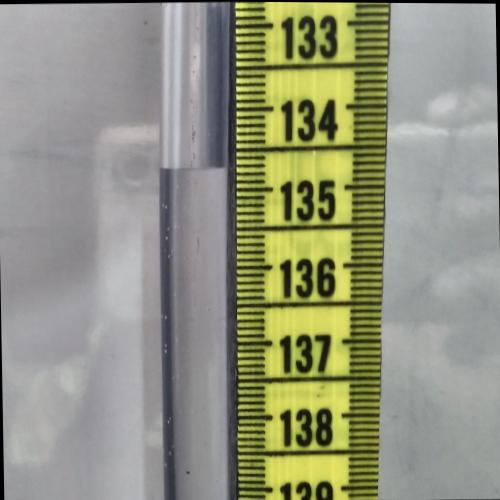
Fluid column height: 134.7 cm